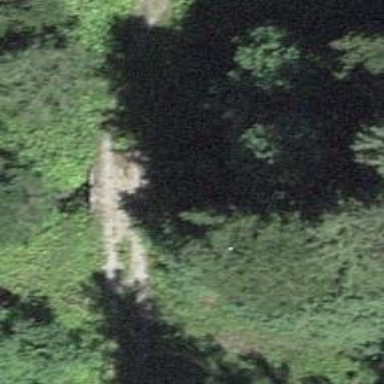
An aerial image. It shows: Track road going over bridge with grade1 tracktype.